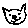
Label: cat